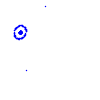
Particle: proton